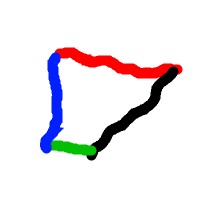
Shape: trapezoid